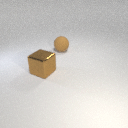
large brown rubber sphere to the right of large brown metal cube